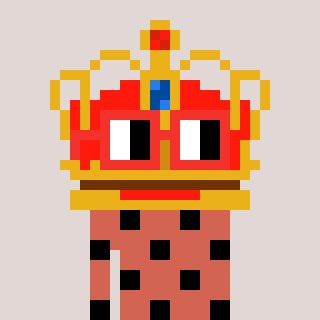
a pixel art character with square red glasses, a crown-shaped head and a peachy-colored body on a warm background